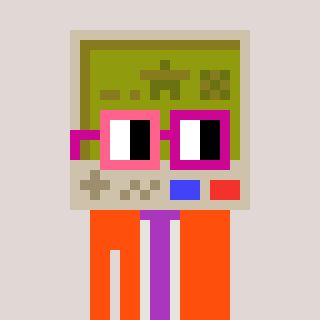
a pixel art character with square pink and red glasses, a gameboy-shaped head and a orange-colored body on a warm background